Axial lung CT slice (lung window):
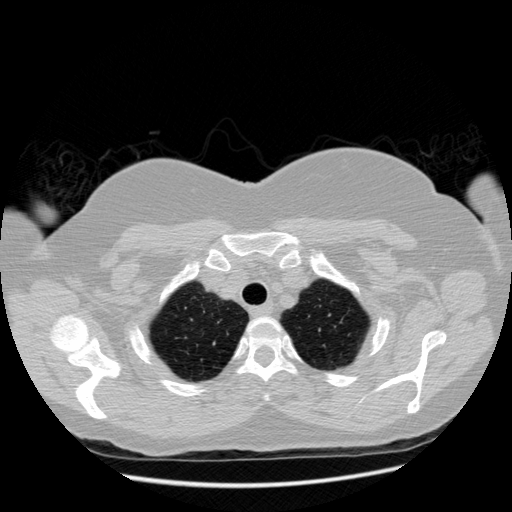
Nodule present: no